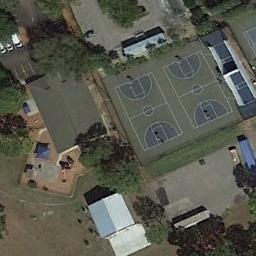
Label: basketball_court